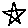
Label: star